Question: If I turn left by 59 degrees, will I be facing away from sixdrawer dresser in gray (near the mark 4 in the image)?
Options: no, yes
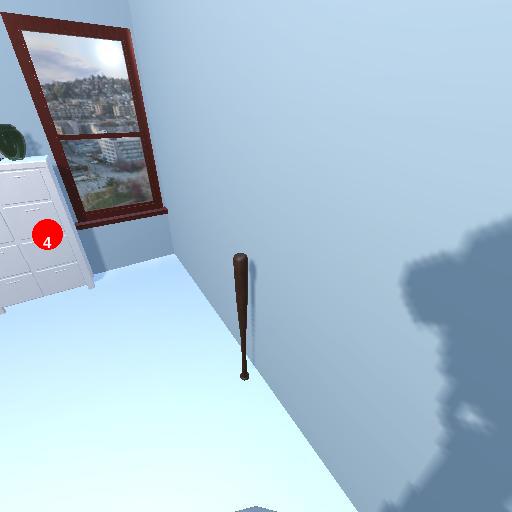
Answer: no